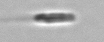
Label: flagellate_morphotype3